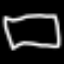
Label: square